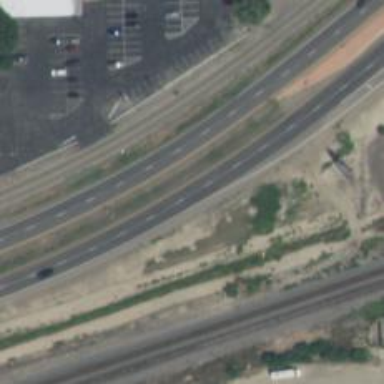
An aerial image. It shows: Expressway with asphalt surface classified as trunk highway.